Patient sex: M
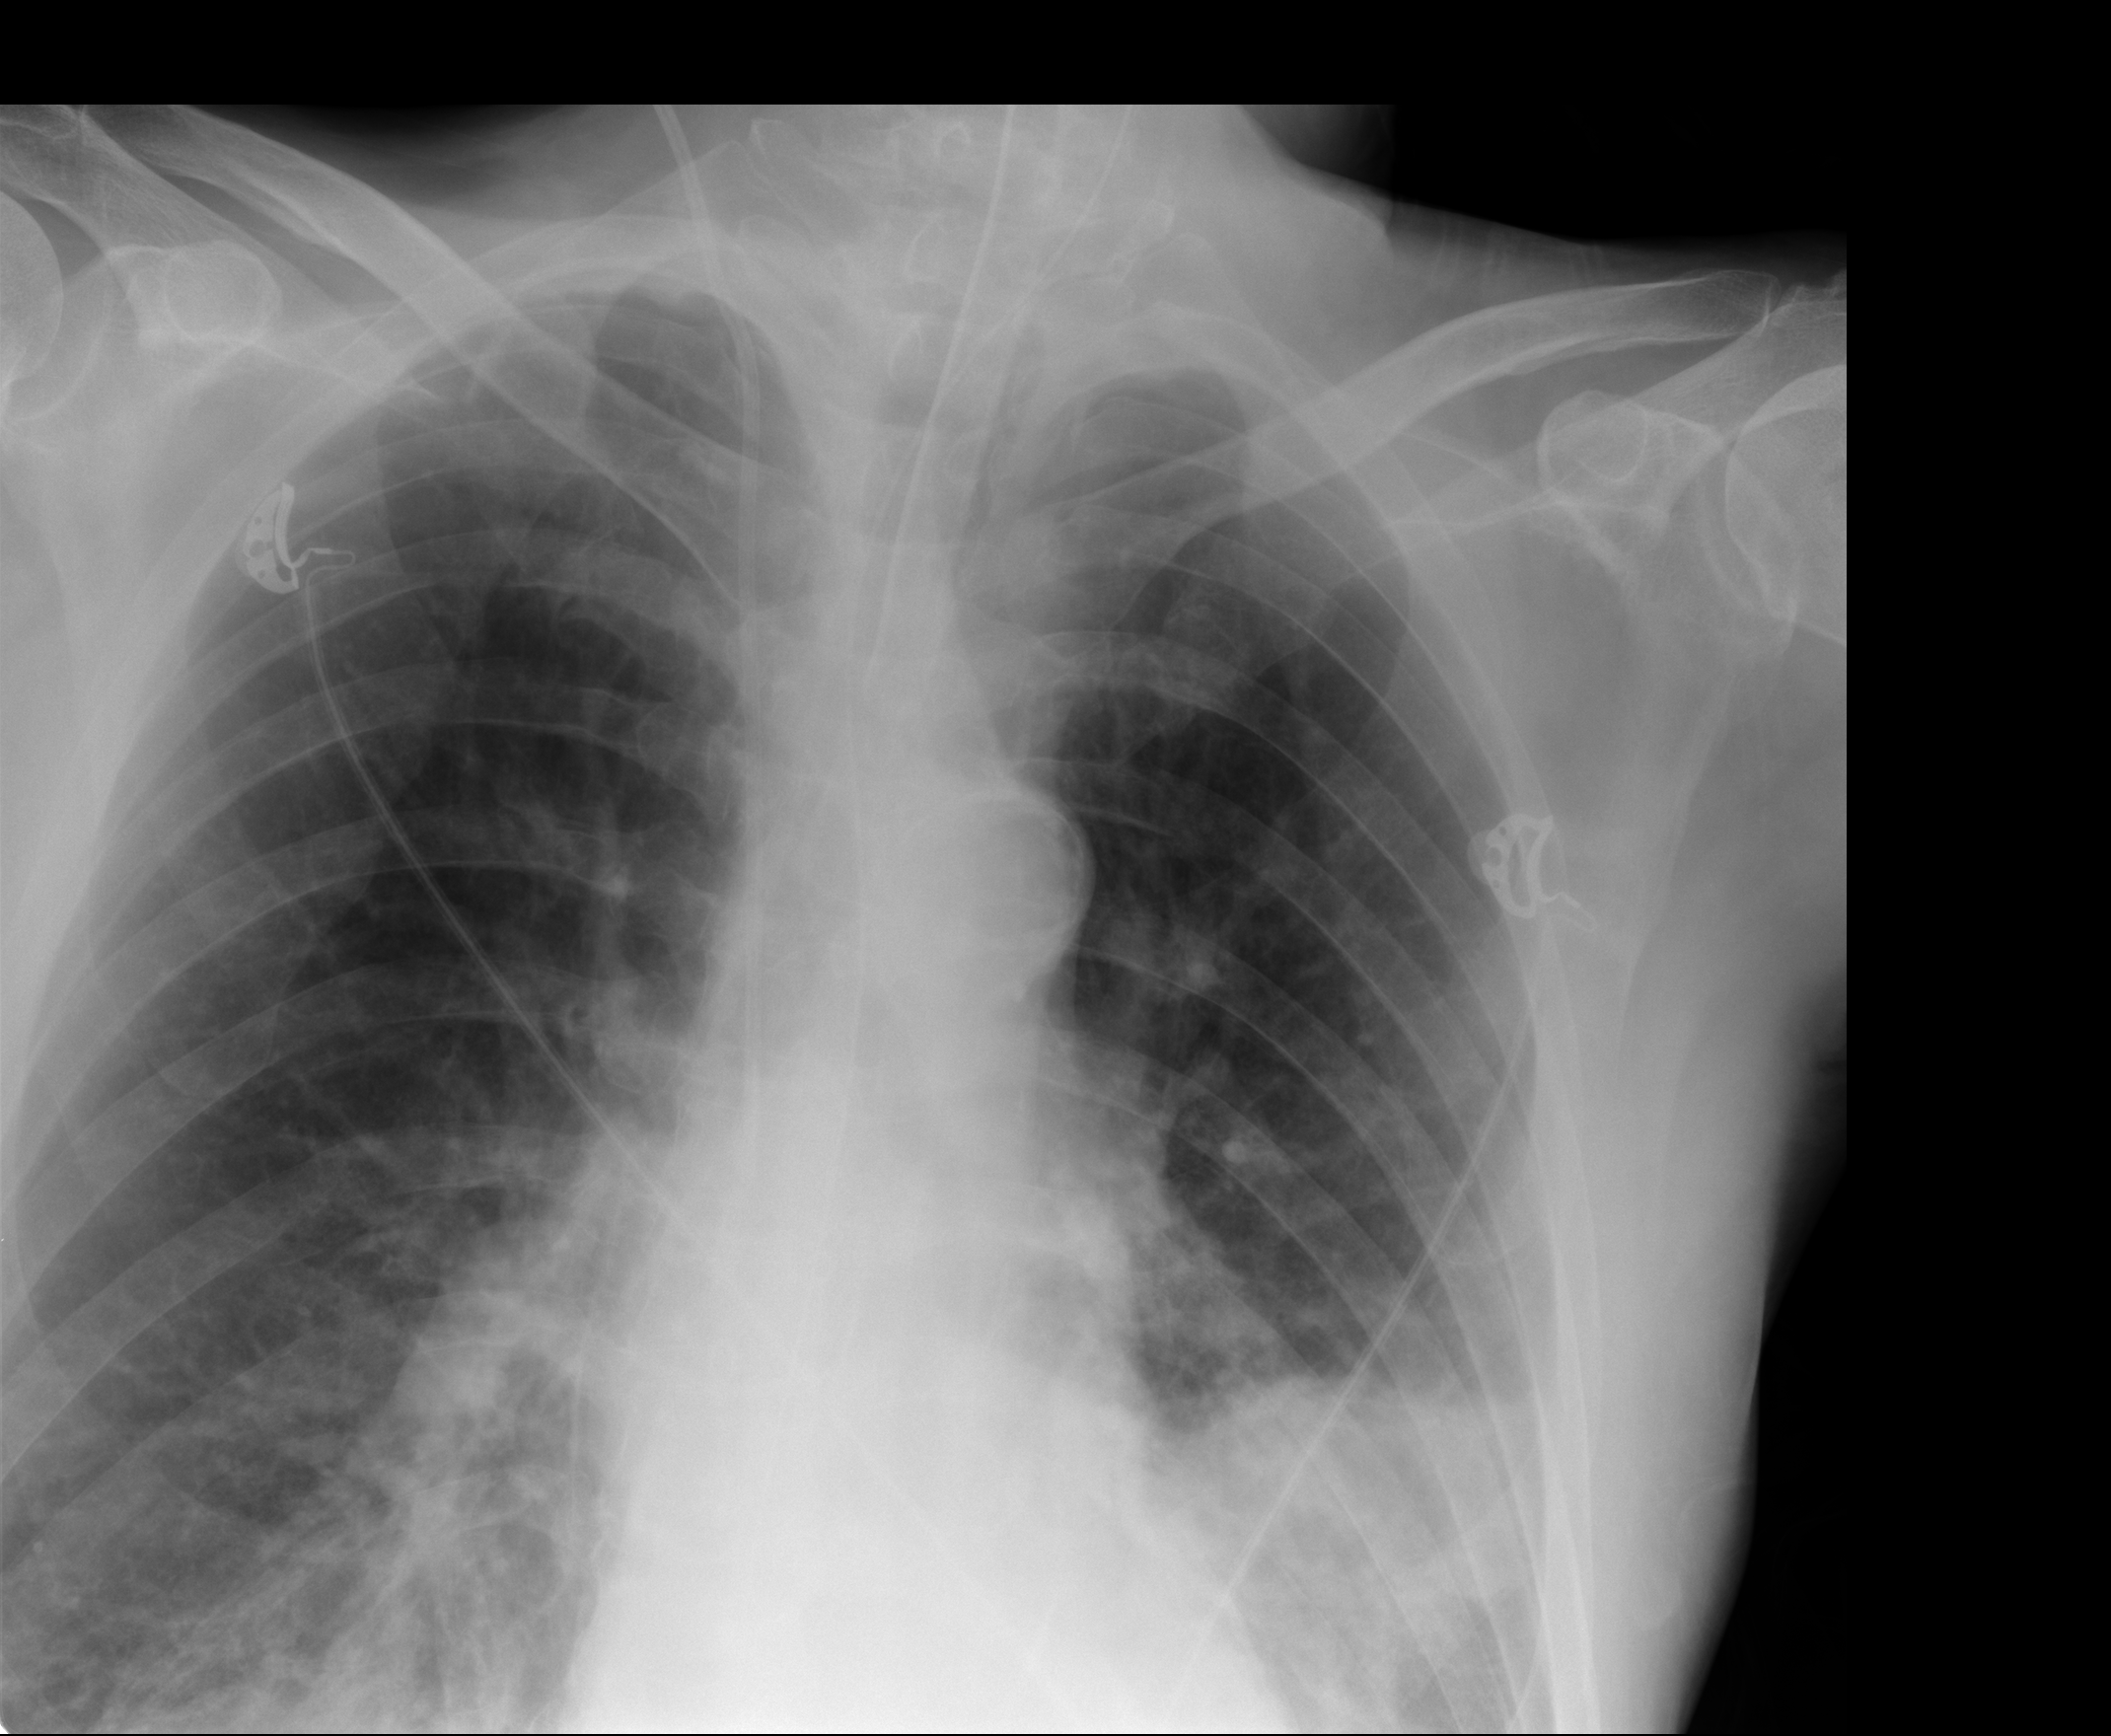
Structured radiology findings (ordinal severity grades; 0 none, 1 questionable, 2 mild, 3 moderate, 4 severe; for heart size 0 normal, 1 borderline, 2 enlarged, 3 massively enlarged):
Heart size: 0
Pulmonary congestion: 2
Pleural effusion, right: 0
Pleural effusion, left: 2
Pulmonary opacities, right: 0
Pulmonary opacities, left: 2
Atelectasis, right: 0
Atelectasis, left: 3